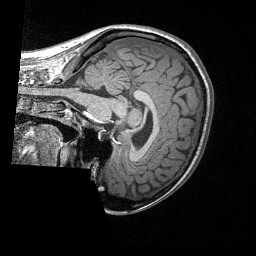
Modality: T1w
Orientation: sagittal
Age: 20
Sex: female
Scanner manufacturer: siemens
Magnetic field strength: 3 T
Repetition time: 1.64 s
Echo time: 0.00234 s